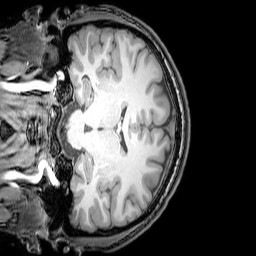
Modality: T1w
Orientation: coronal
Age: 24
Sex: male
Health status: healthy
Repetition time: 0.081 s
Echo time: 0.037 s